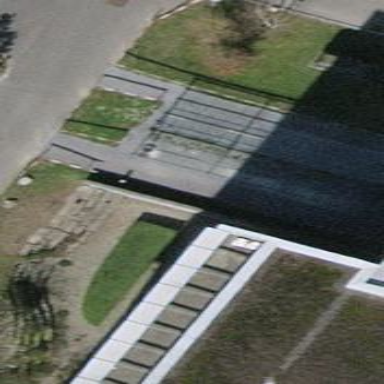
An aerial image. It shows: Bicycle parking area with stands.